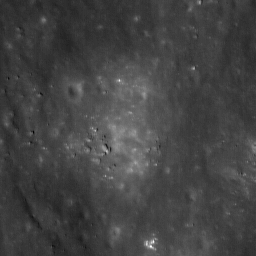
Host type: background_regolith
Lunar coordinates: latitude nan, longitude nan